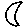
Label: moon